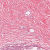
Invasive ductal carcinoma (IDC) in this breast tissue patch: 0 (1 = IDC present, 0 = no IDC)